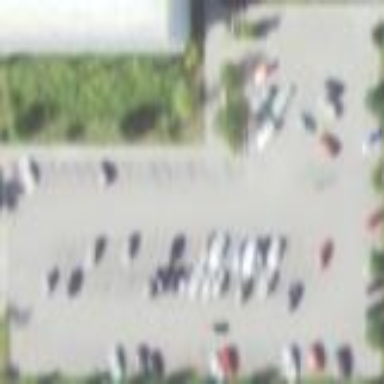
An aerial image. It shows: Public parking area.